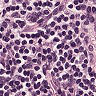
Metastatic tissue present: no